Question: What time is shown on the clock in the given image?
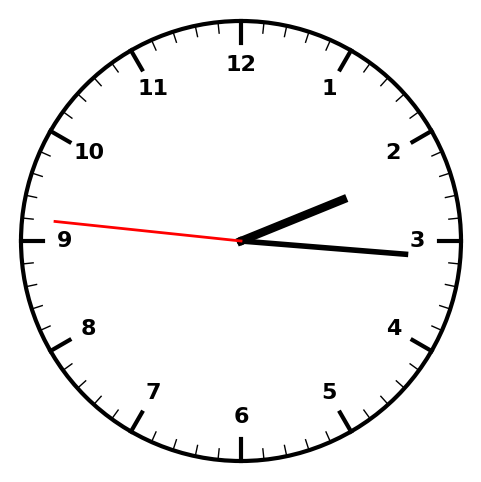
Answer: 02:15:46